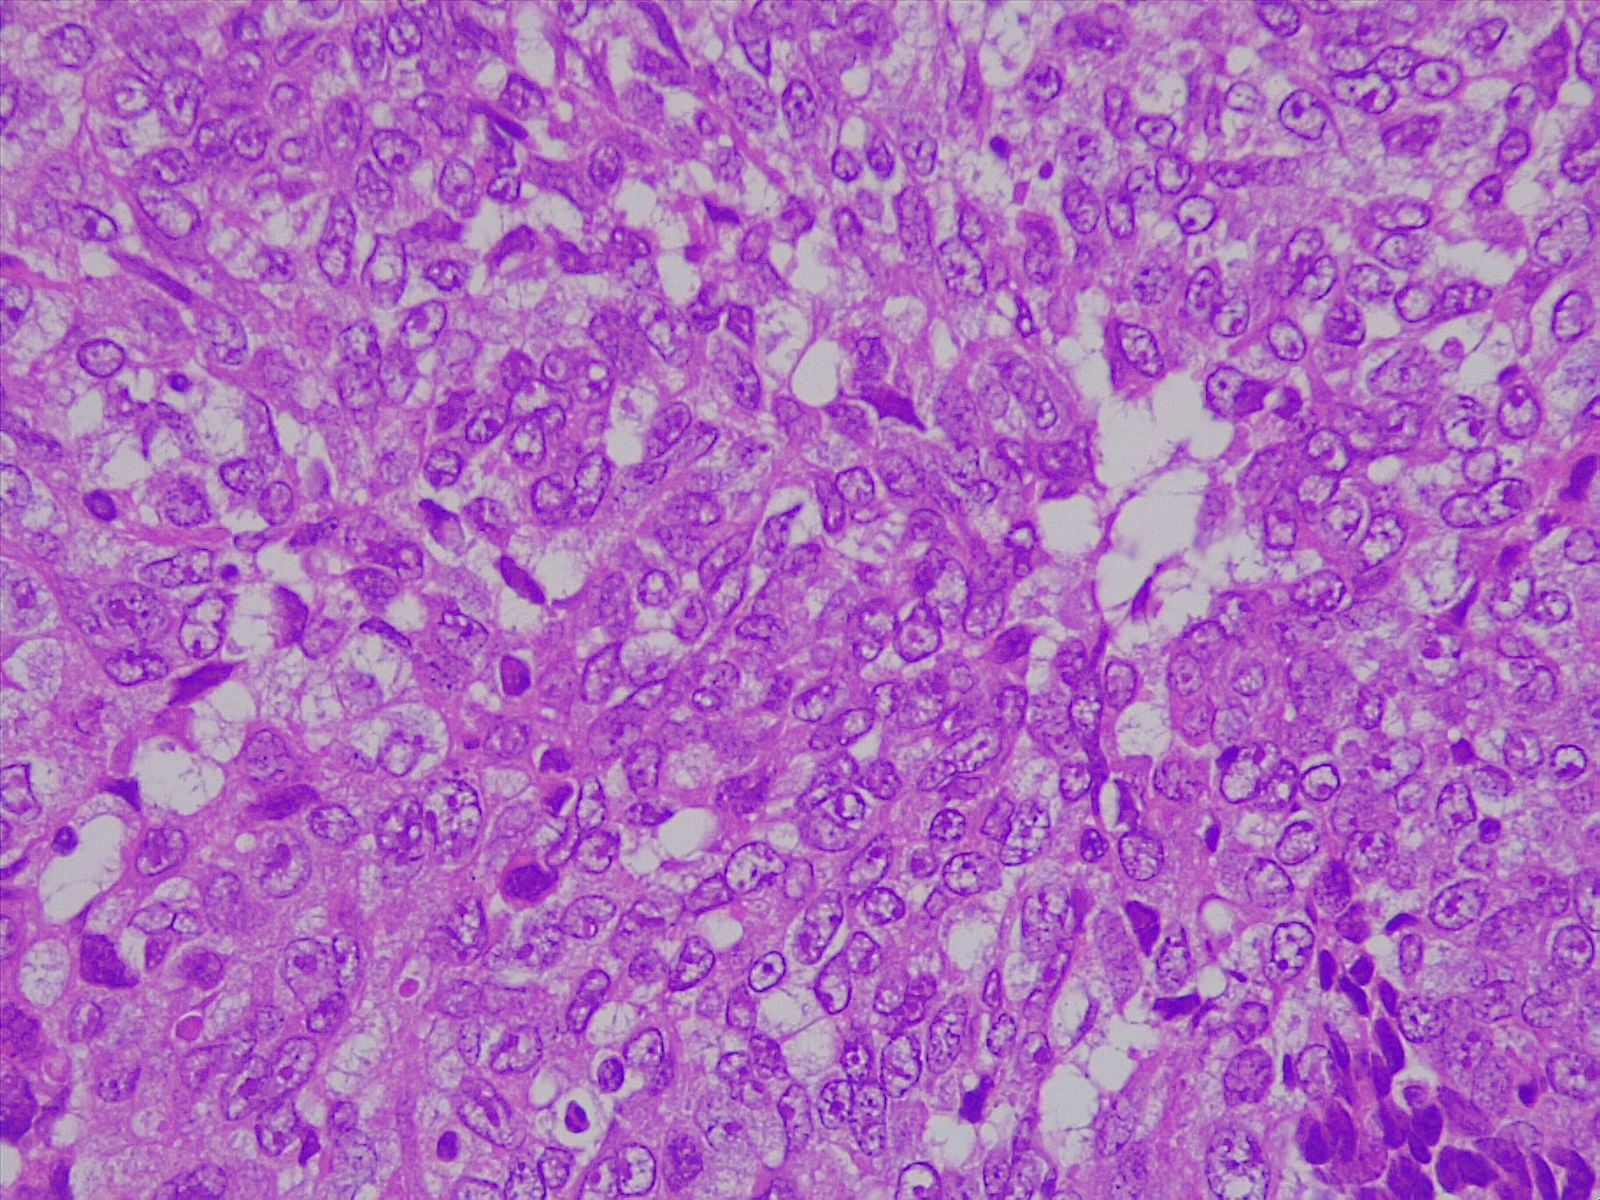
Label: lung squamous cell carcinoma, poorly differentiated